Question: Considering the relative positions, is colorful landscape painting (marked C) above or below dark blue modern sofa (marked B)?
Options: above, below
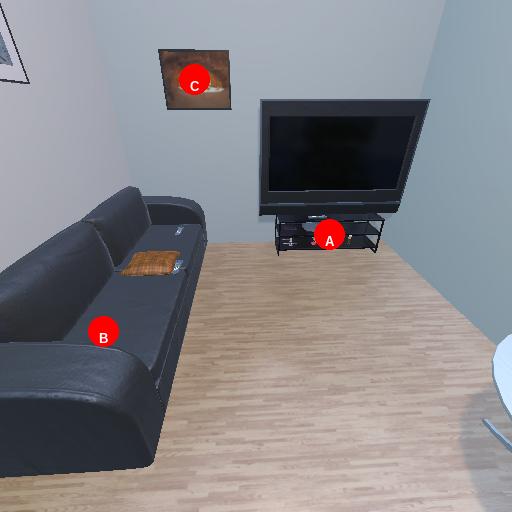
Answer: above